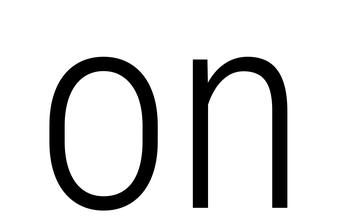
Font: Roboto_Condensed_Light